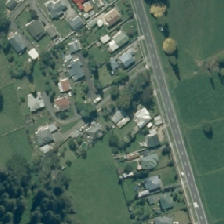
Land cover: urban_build_up